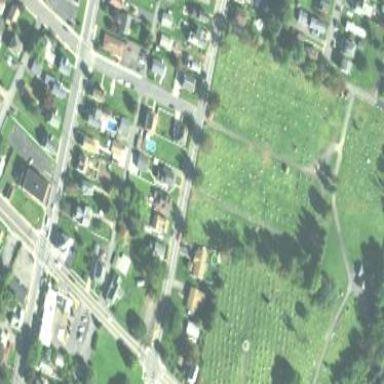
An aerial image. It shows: Cemetery.